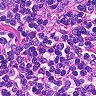
Metastatic tissue present: no